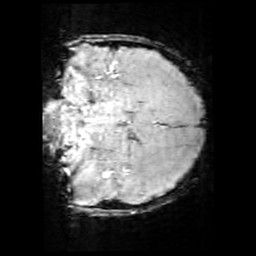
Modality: SWI
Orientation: coronal
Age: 9
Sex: male
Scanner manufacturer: siemens
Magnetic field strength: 3 T
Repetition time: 0.027 s
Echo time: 0.02 s